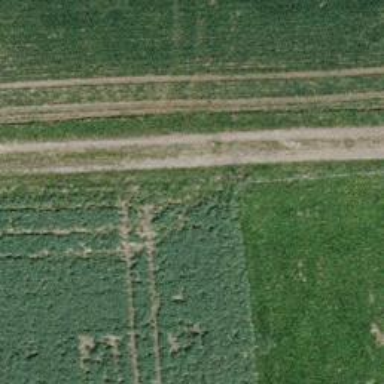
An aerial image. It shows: Track road with grade3 tracktype.